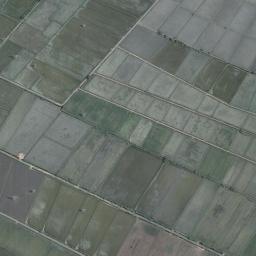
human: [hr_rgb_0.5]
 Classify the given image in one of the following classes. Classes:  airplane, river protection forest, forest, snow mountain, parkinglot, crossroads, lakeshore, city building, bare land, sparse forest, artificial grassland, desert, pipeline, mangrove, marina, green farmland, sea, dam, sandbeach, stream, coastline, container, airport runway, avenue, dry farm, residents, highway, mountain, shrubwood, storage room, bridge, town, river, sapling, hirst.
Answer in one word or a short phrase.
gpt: green farmland